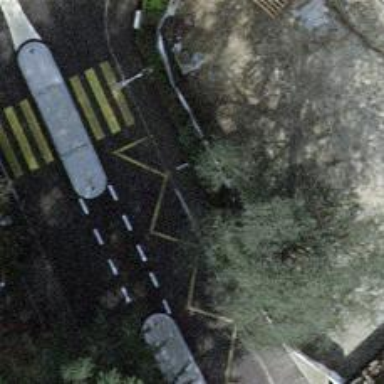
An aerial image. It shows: Asphalt platform for public transport.